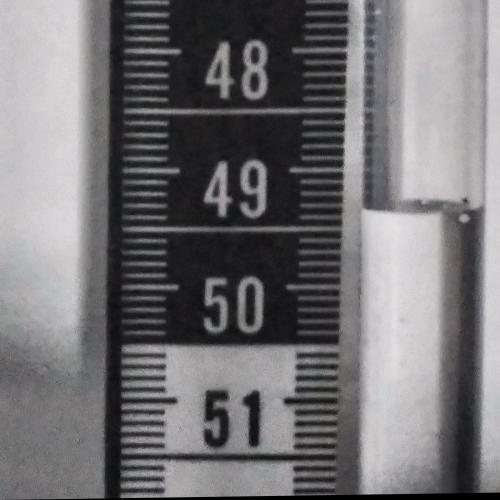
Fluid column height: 49.4 cm